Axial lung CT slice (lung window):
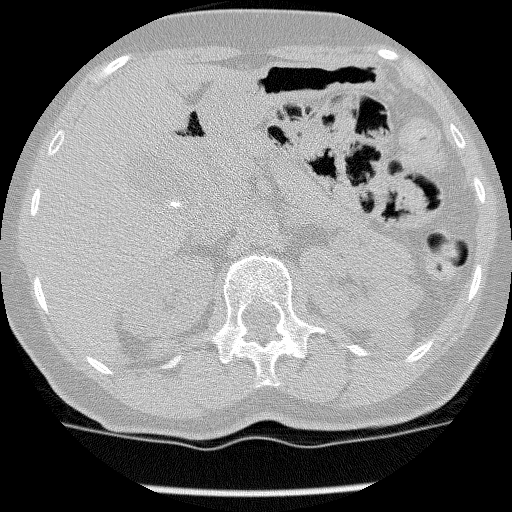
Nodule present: no